Aerial crown-view tile of a tropical tree (Barro Colorado Island, Panama), acquired 20250414:
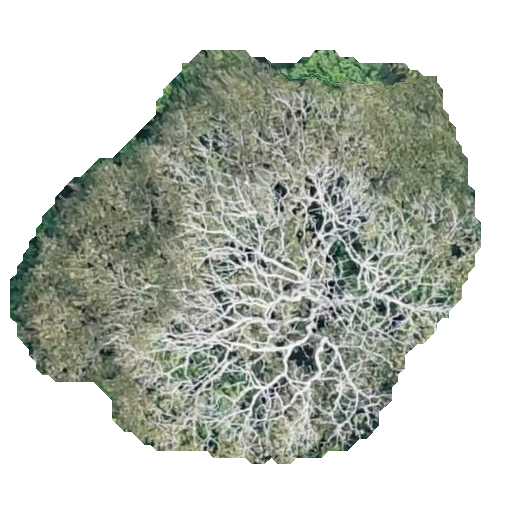
Species: Dipteryx oleifera
GBIF accepted scientific name: Dipteryx oleifera
Crown area: 207.028 m²